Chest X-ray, PA view. Patient: 79 years old, sex M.
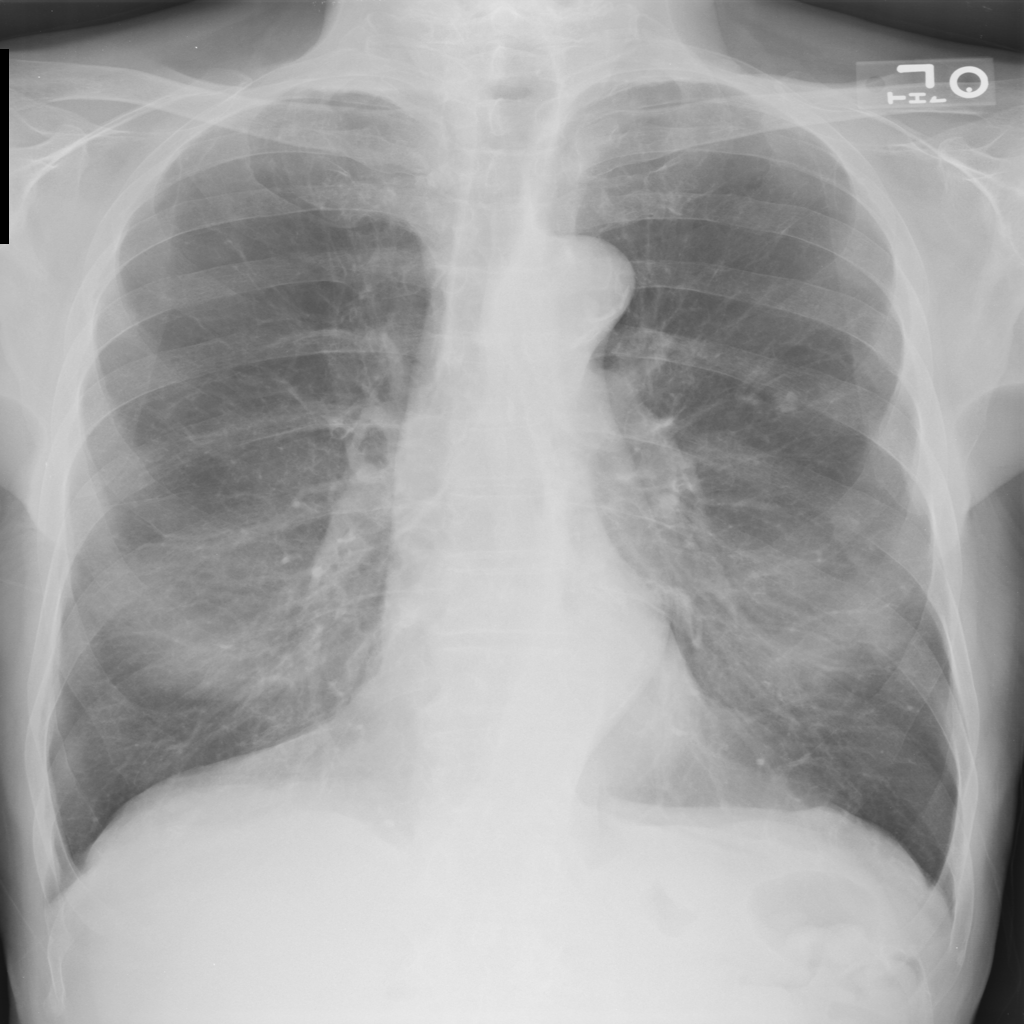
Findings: Fibrosis